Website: crate-barrel
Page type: billing-address
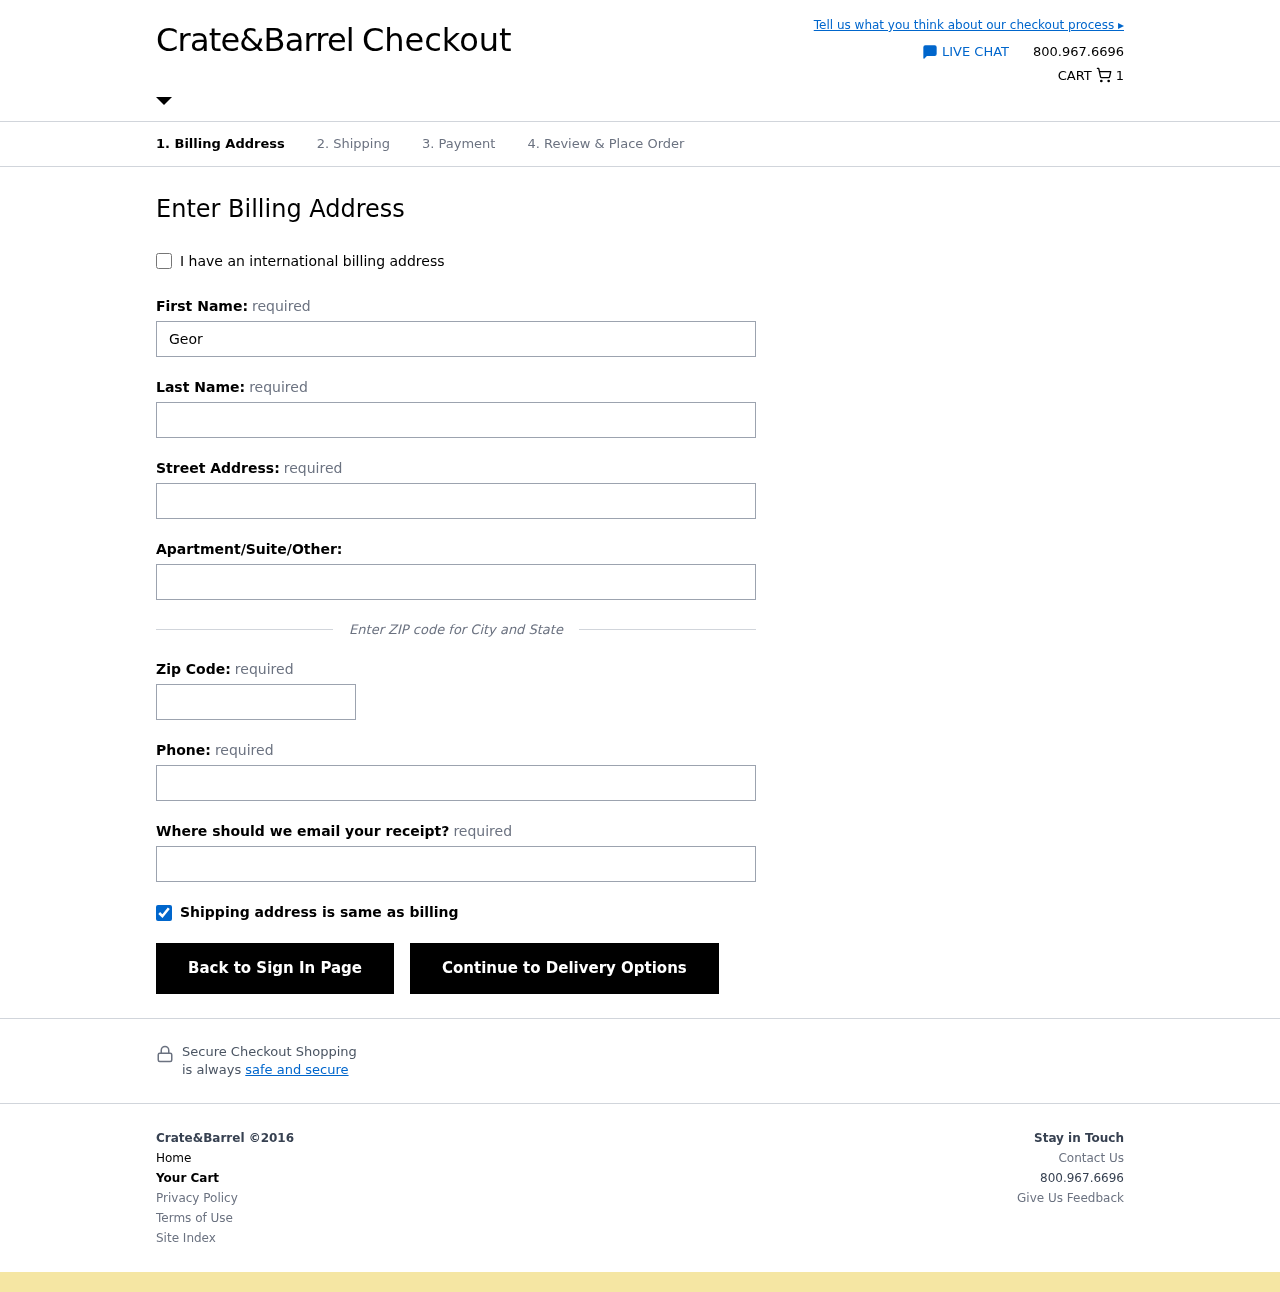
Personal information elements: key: PII_EMAIL
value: george_rocha@gmail.com
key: PII_FIRSTNAME
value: George
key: PII_LASTNAME
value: Rocha
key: PII_PHONE
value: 2873608974
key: PII_POSTCODE
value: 48381
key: PII_STREET
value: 044 Sanchez Mills Apt. 720
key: PII_STREET2
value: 90805 Jillian Crescent
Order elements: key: ORDER_NUM_ITEMS
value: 1